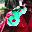
Label: 8